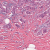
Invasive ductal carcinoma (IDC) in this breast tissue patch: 1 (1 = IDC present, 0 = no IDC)